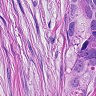
Metastatic tissue present: yes